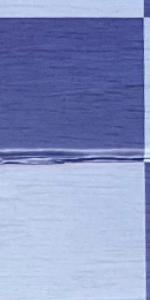
Label: Empty